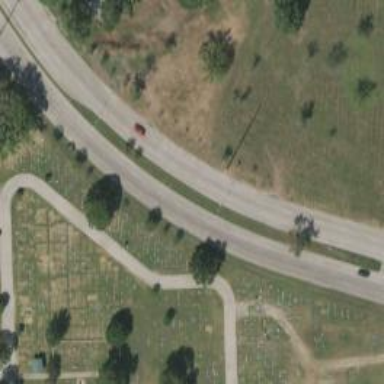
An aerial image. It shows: Secondary road.